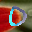
Label: 0